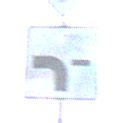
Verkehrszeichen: VerlaufVorfahrtsstrasse6
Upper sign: Vorfahrtsstrasse
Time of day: SunriseSunset
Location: Outdoor (Nature)
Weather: PartlyCloudy
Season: NotSpecified
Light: Natural